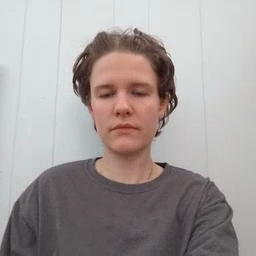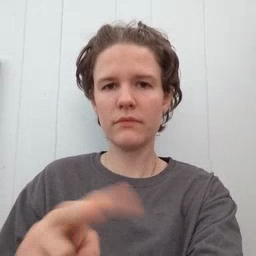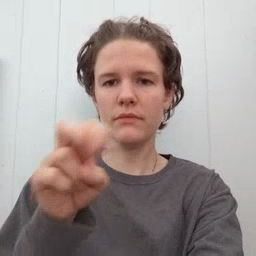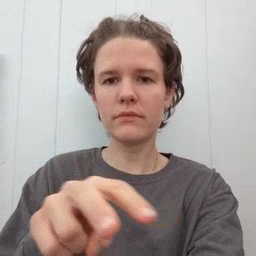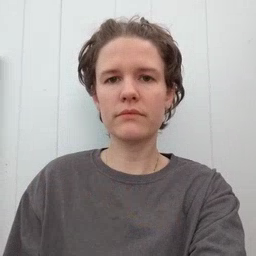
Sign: jump